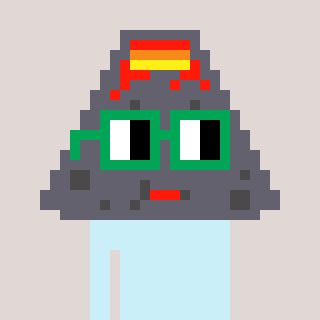
a pixel art character with square green glasses, a volcano-shaped head and a foggrey-colored body on a warm background